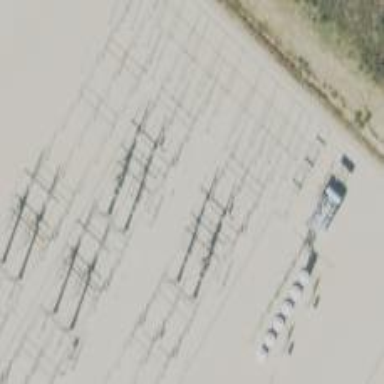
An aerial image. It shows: Switch used for power control.